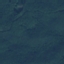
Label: Forest